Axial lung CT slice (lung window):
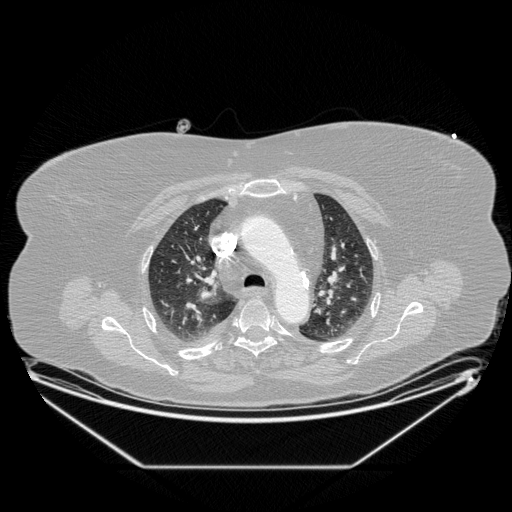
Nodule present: no